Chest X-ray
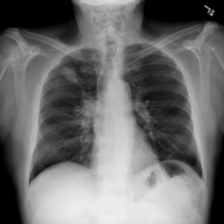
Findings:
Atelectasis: negative
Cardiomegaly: negative
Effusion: negative
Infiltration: negative
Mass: positive
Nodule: negative
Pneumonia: negative
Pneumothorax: negative
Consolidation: negative
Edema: negative
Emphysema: negative
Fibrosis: negative
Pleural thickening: negative
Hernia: negative